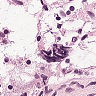
Metastatic tissue present: no